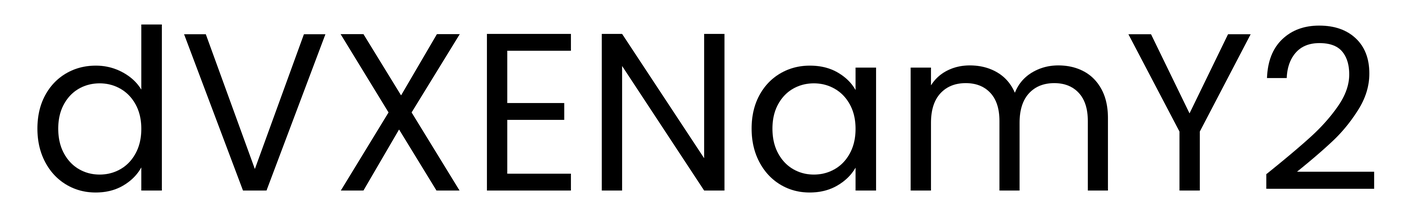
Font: Poppins-Regular